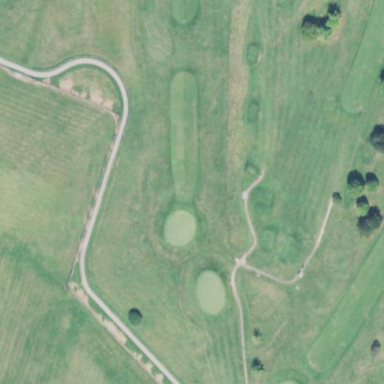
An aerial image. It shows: Rough grassy area used for golf.